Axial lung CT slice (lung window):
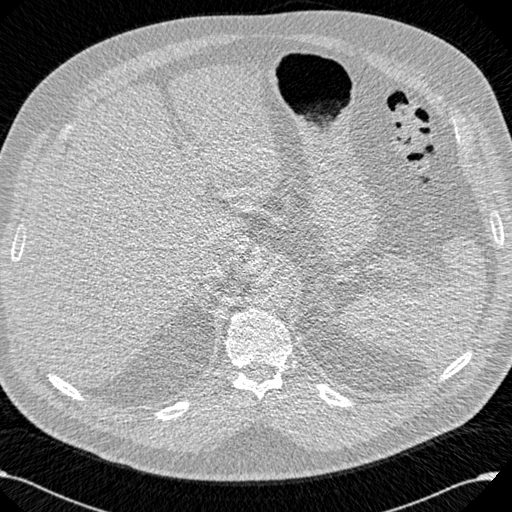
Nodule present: no